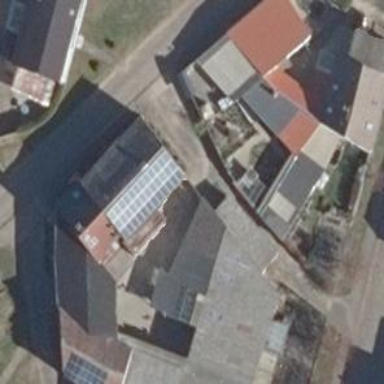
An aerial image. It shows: Solar photovoltaic panel generating electricity through small installation.